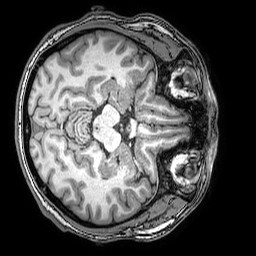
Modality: T1w
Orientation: axial
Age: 29
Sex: male
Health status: healthy